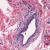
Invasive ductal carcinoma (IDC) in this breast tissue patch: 0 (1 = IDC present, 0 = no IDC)